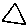
Label: triangle